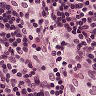
Metastatic tissue present: no